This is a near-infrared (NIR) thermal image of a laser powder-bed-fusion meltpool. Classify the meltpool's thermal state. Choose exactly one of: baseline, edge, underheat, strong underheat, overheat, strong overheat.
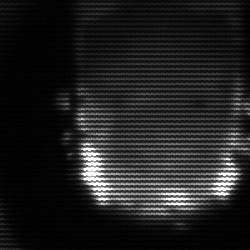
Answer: baseline